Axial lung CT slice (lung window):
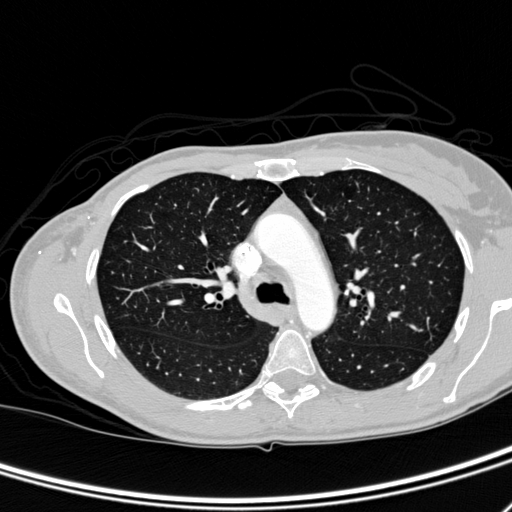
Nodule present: no